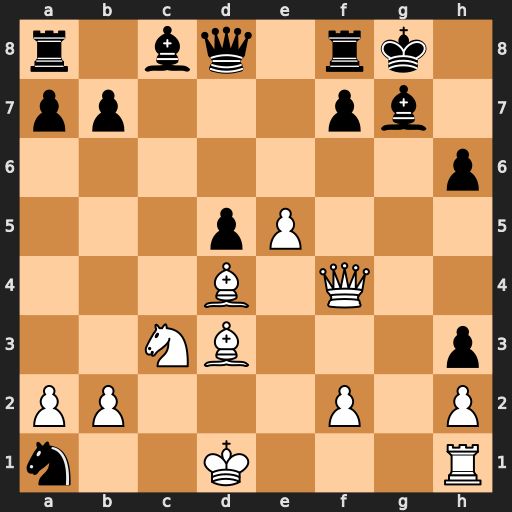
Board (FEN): r1bq1rk1/pp3pb1/7p/3pP3/3B1Q2/2NB3p/PP3P1P/n2K3R
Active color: w
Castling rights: -
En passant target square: -
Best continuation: Rg1 Qg5 Rxg5